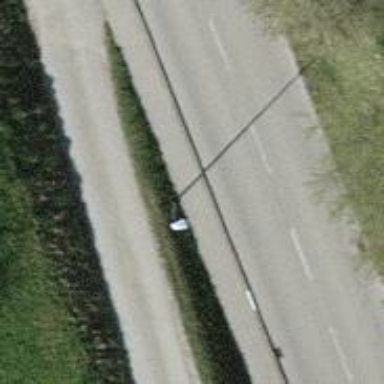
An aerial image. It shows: Support pole.